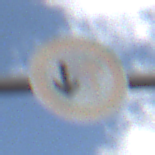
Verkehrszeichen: VorrangDesGegenverkehrs
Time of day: Midday
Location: Outdoor (Nature)
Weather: PartlyCloudy
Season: NotSpecified
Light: Natural